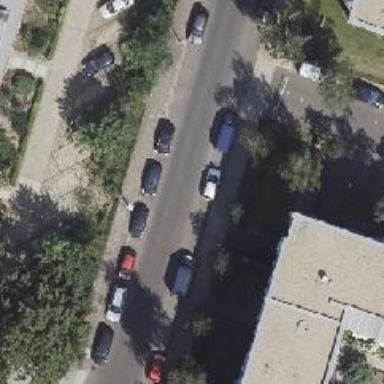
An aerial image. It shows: Residential road with asphalt surface. There are sidewalks on both sides and parallel on-street parking lanes. The right sidewalk also has asphalt surface.